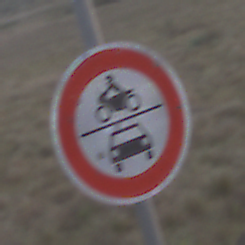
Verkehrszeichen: VerbotKraftfahrzeuge
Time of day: SunriseSunset
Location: Outdoor (Nature)
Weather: Overcast
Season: NotSpecified
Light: Natural